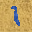
Label: 1